Interaction volume radius: 5 \u00c5
Interaction volume height: 20 \u00c5
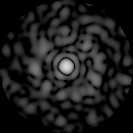
Disorder parameter: 0.8776